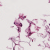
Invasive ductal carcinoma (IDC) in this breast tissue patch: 0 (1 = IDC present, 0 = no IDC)